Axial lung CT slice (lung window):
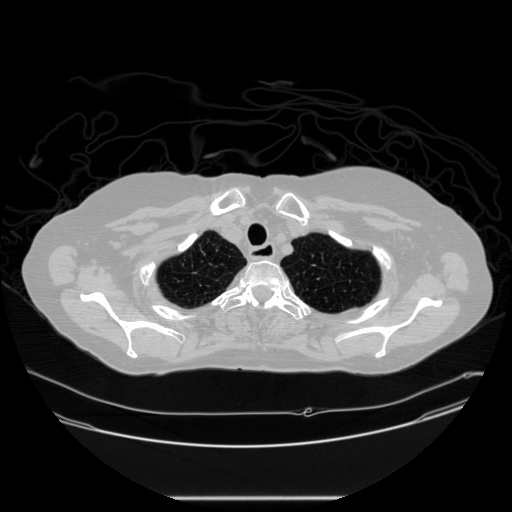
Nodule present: no